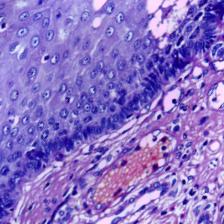
Diagnosis: Normal